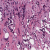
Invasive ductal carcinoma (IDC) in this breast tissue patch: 1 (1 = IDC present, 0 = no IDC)